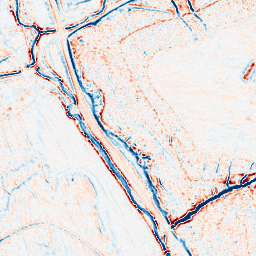
Category: edge_preserving
Decomposition family: bilateral
Decomposition parameters: d: 9
sigma_color: 25
sigma_space: 50
Upsampling method: bicubic
Upsampling parameters: scale: 2
Upsampling scale: 2